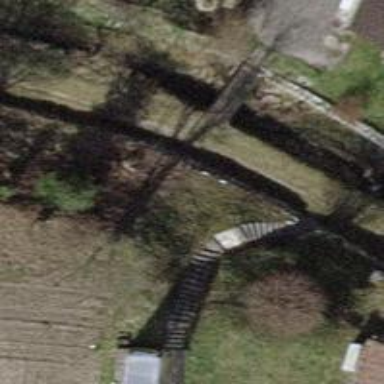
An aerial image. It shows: Footway on bridge.